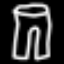
Label: pants